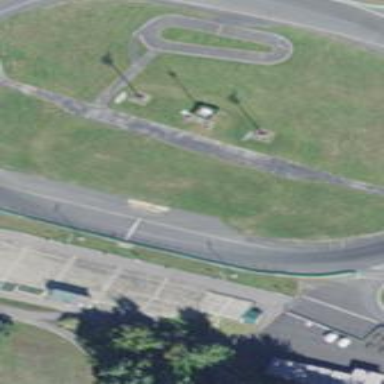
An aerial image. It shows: Motor sport raceway with asphalt surface.